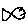
Label: fish